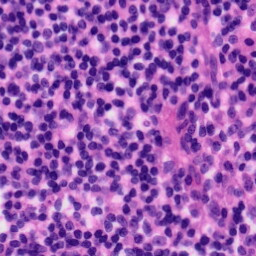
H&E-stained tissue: Tonsil